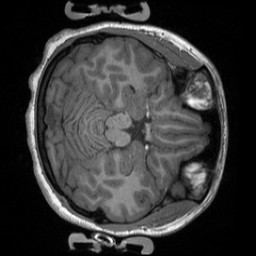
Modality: T1w
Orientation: axial